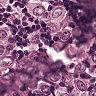
Metastatic tissue present: yes